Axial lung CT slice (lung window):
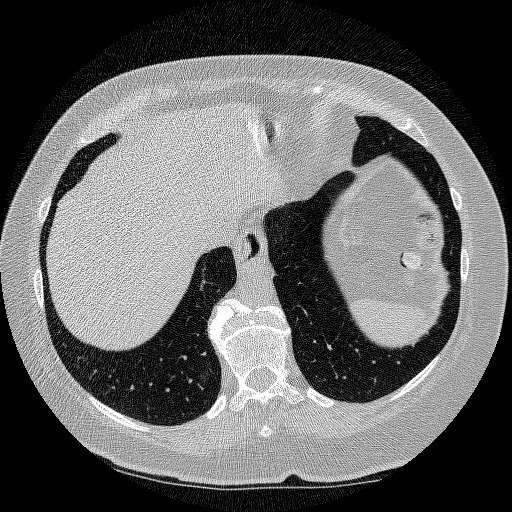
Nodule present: no